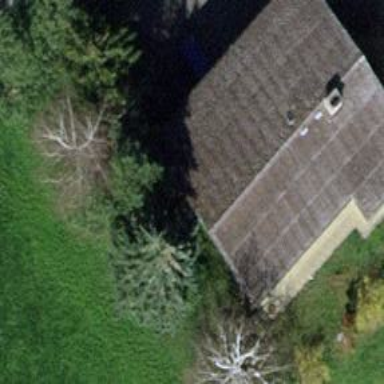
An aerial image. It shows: Farm building with gabled roof.